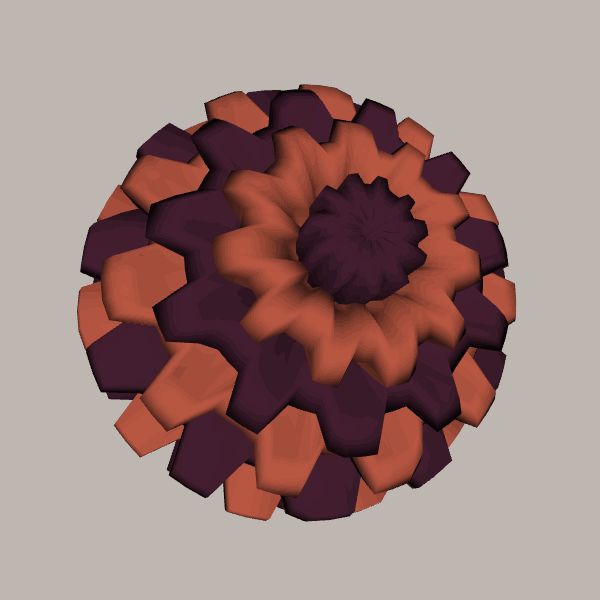
Background: light